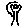
Label: tree